Question:
I have this situation. The two items in the middle are always bigger than the others and I don't know how to get it.
I'm using jcarousel. If there's another alternative jquery plugin, it will be welcome.
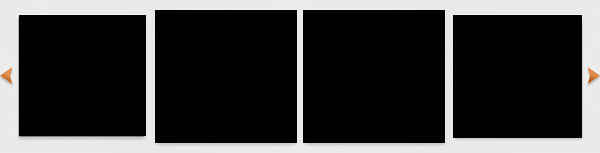
Answer: wat jQuery alternative ;) it is very simple but works
<URL>
okay example is on codepen, the heart of it is snippet
'''
(function(){
$('.scroll-gal').each(function(){
var el = $(this), ul = $('ul', el);
$('div', el).not('.vewport').click(function(){
if(ul.is(':animated')) return;
var dly = 200, first = $('li:first', ul), last = $('li:last', ul);
switch($(this).css('float')){
case 'left':
ul.css('left', -last.outerWidth(true)).prepend(last).animate({'left': 0}, dly);
break;
case 'right':
ul.animate({'left': -first.outerWidth(true)}, dly, function(){
$(this).append(first).css('left', 0)
});
break;
}
});
});
})();
'''
Core idea just in heavy DOM manipulations, I need explain it a bit.
okay what's going on when you click on right button:
'''
ul.animate({'left': -first.outerWidth(true)}, dly, function(){
$(this).append(first).css('left', 0)
});
'''
First animate the whole 'ul' container to right, and at the end of animation just took the first item into the list, put it at the end. That's easy.
Left animation is bit trickier:
'''
ul.css('left', -last.outerWidth(true)).prepend(last).animate({'left': 0}, dly);
'''
At the first point did fast moving for 'ul' container to the right (negative left), than instantly took last item and put it on the first place, and just after this animate to the left.
You see, so many calls under the hood, that's why it is heavy. But it will work smooth, at the most of implementations, though it has huge potential for optimization.